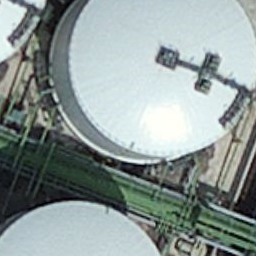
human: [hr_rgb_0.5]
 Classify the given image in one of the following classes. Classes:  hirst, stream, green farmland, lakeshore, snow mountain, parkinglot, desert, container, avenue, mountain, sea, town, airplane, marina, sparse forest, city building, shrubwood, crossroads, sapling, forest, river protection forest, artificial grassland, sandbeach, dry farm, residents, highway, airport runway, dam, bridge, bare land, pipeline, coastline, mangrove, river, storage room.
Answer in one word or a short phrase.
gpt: storage room